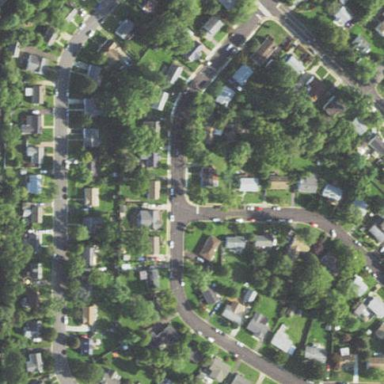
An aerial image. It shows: Residential area consisting of single-family homes.